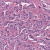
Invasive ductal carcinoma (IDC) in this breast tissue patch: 1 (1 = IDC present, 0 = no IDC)